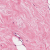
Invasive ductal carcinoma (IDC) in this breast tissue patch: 0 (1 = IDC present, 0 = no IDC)